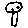
Label: tree